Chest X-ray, PA view. Patient: 57 years old, sex M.
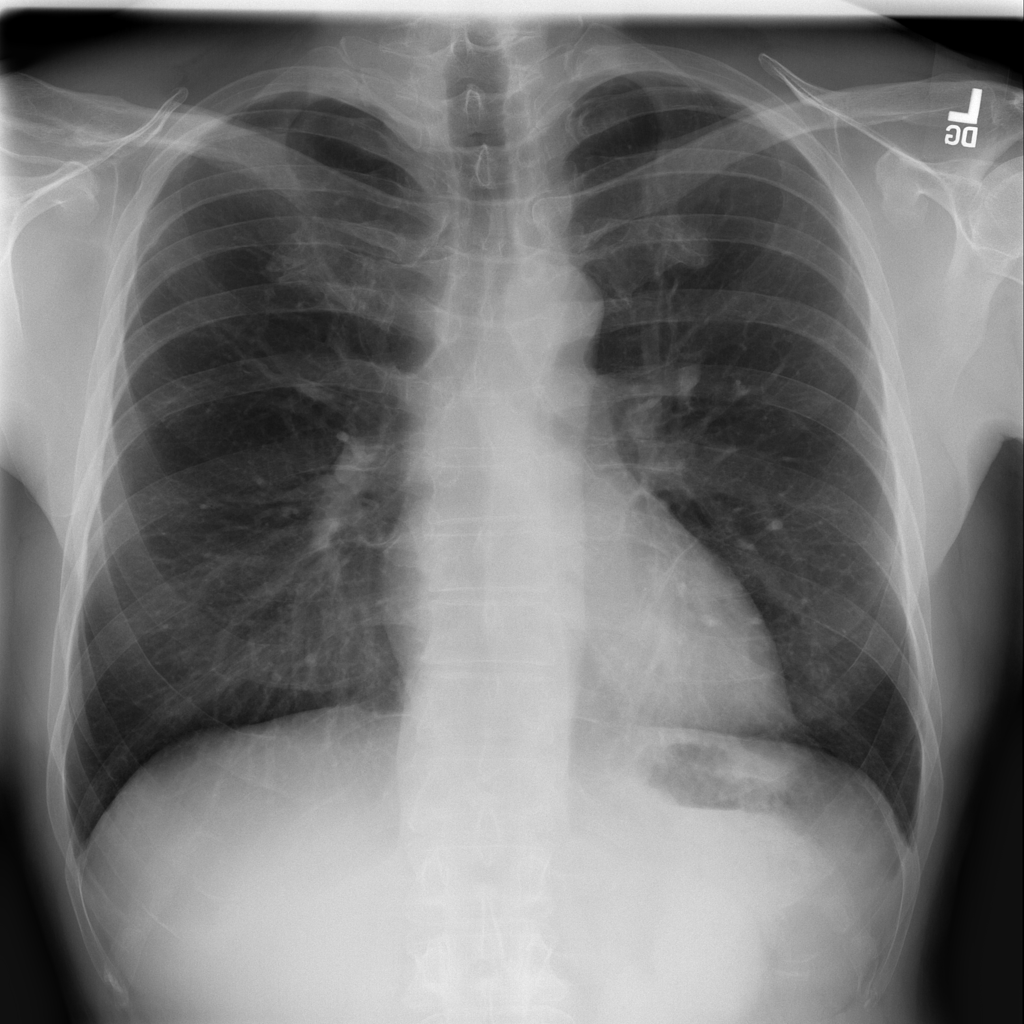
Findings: No Finding